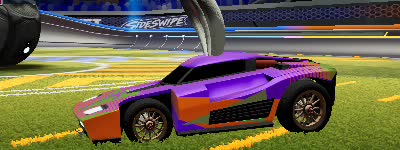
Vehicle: breakout